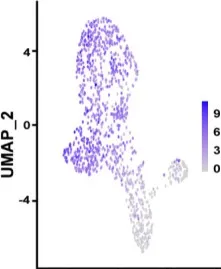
Subclustering analysis of T and NK cells. (B) UMAP representation of cytolytic score of T cells.
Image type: pathology (immunostaining)